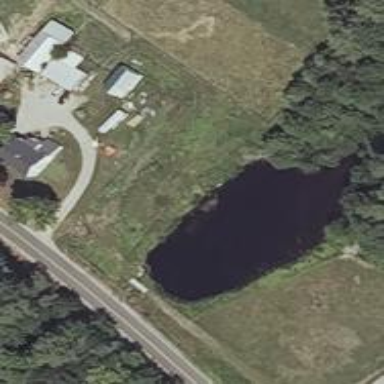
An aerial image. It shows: Pond with natural water.